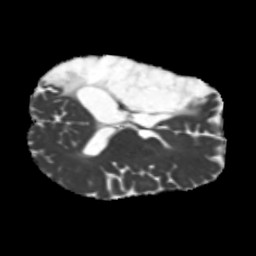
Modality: MD
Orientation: axial
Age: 40
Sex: male
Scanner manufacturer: siemens
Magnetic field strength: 3 T
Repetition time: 5.25 s
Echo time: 0.08 s